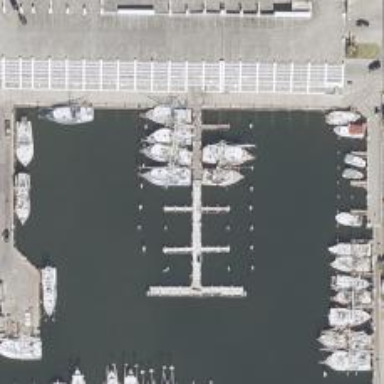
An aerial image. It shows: Marina on leisure land.